Aerial crown-view tile of a tropical tree (Barro Colorado Island, Panama), acquired 20240611:
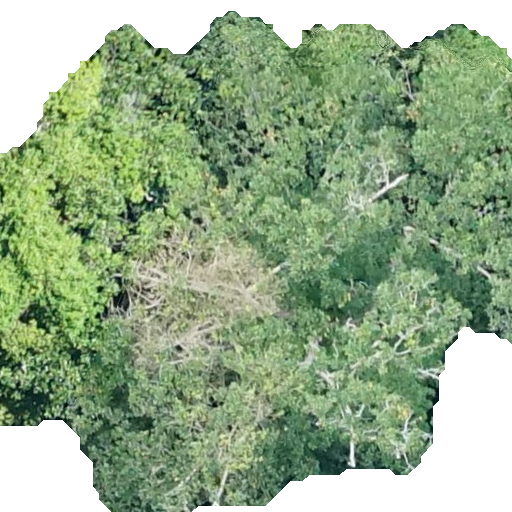
Species: Ficus insipida
GBIF accepted scientific name: Ficus insipida
Crown area: 388.321 m²